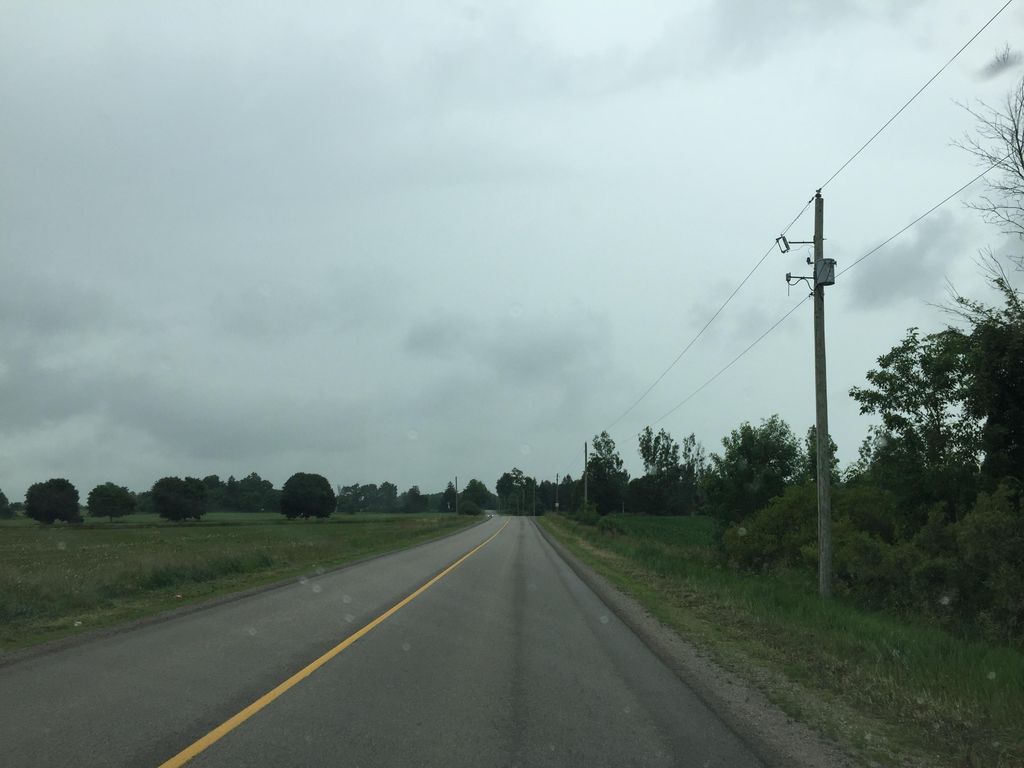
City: kitchener-waterloo